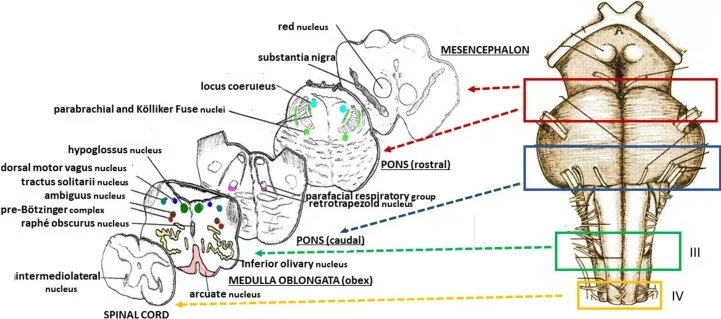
(Right) Schematic representation of the brainstem sampling: I = ponto-mesencephalic specimen, including the upper third of the pons and the adjacent portion of mesencephalon; II = caudal pontine specimen; III = medulla oblongata specimen, including the obex; IV = sample extending from the caudal pars of the medulla oblongata to the rostral spinal cord. (Left) schematic representative histological sections obtained from the four specimens, indicating the main nuclei and structures to be examined.
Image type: pathology (immunostaining)